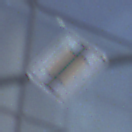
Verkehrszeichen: EndeVorfahrtsstrasse
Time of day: SunriseSunset
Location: Outdoor (Urban)
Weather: PartlyCloudy
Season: NotSpecified
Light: Natural